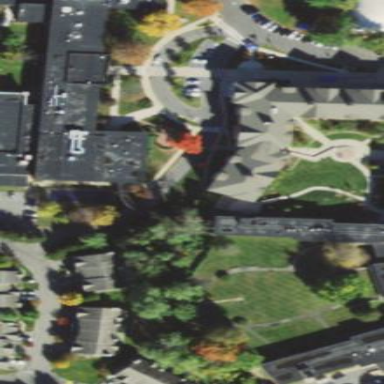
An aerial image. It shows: College building.